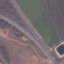
Land use / land cover: Highway